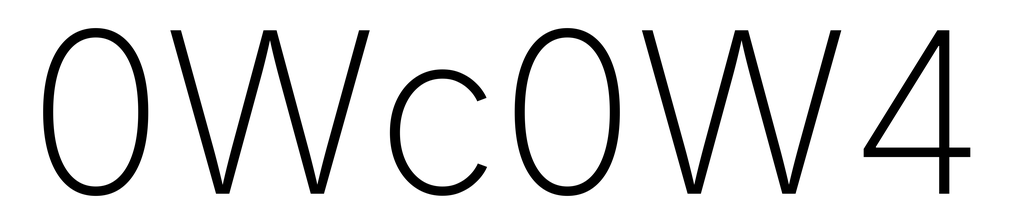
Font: Inter_ExtraLight